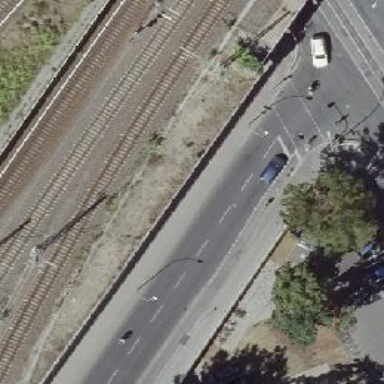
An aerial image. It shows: Asphalt cycleway.